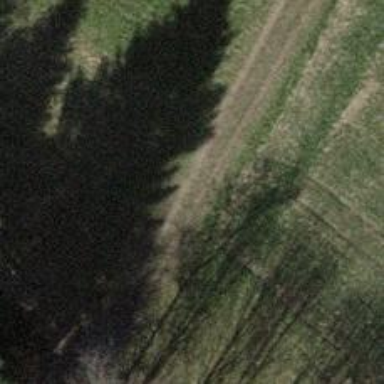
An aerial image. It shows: Grassy track with grade5 tracktype.